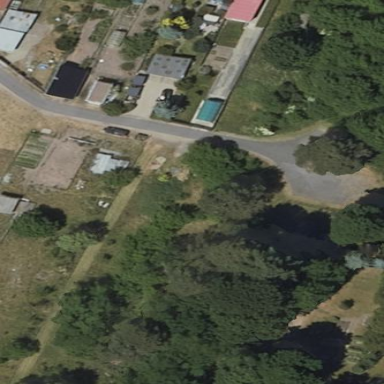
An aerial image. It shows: Area designated for allotments.